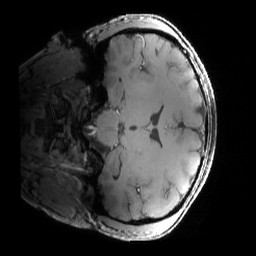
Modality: MP2RAGE
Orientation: coronal